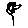
Label: flower